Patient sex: F
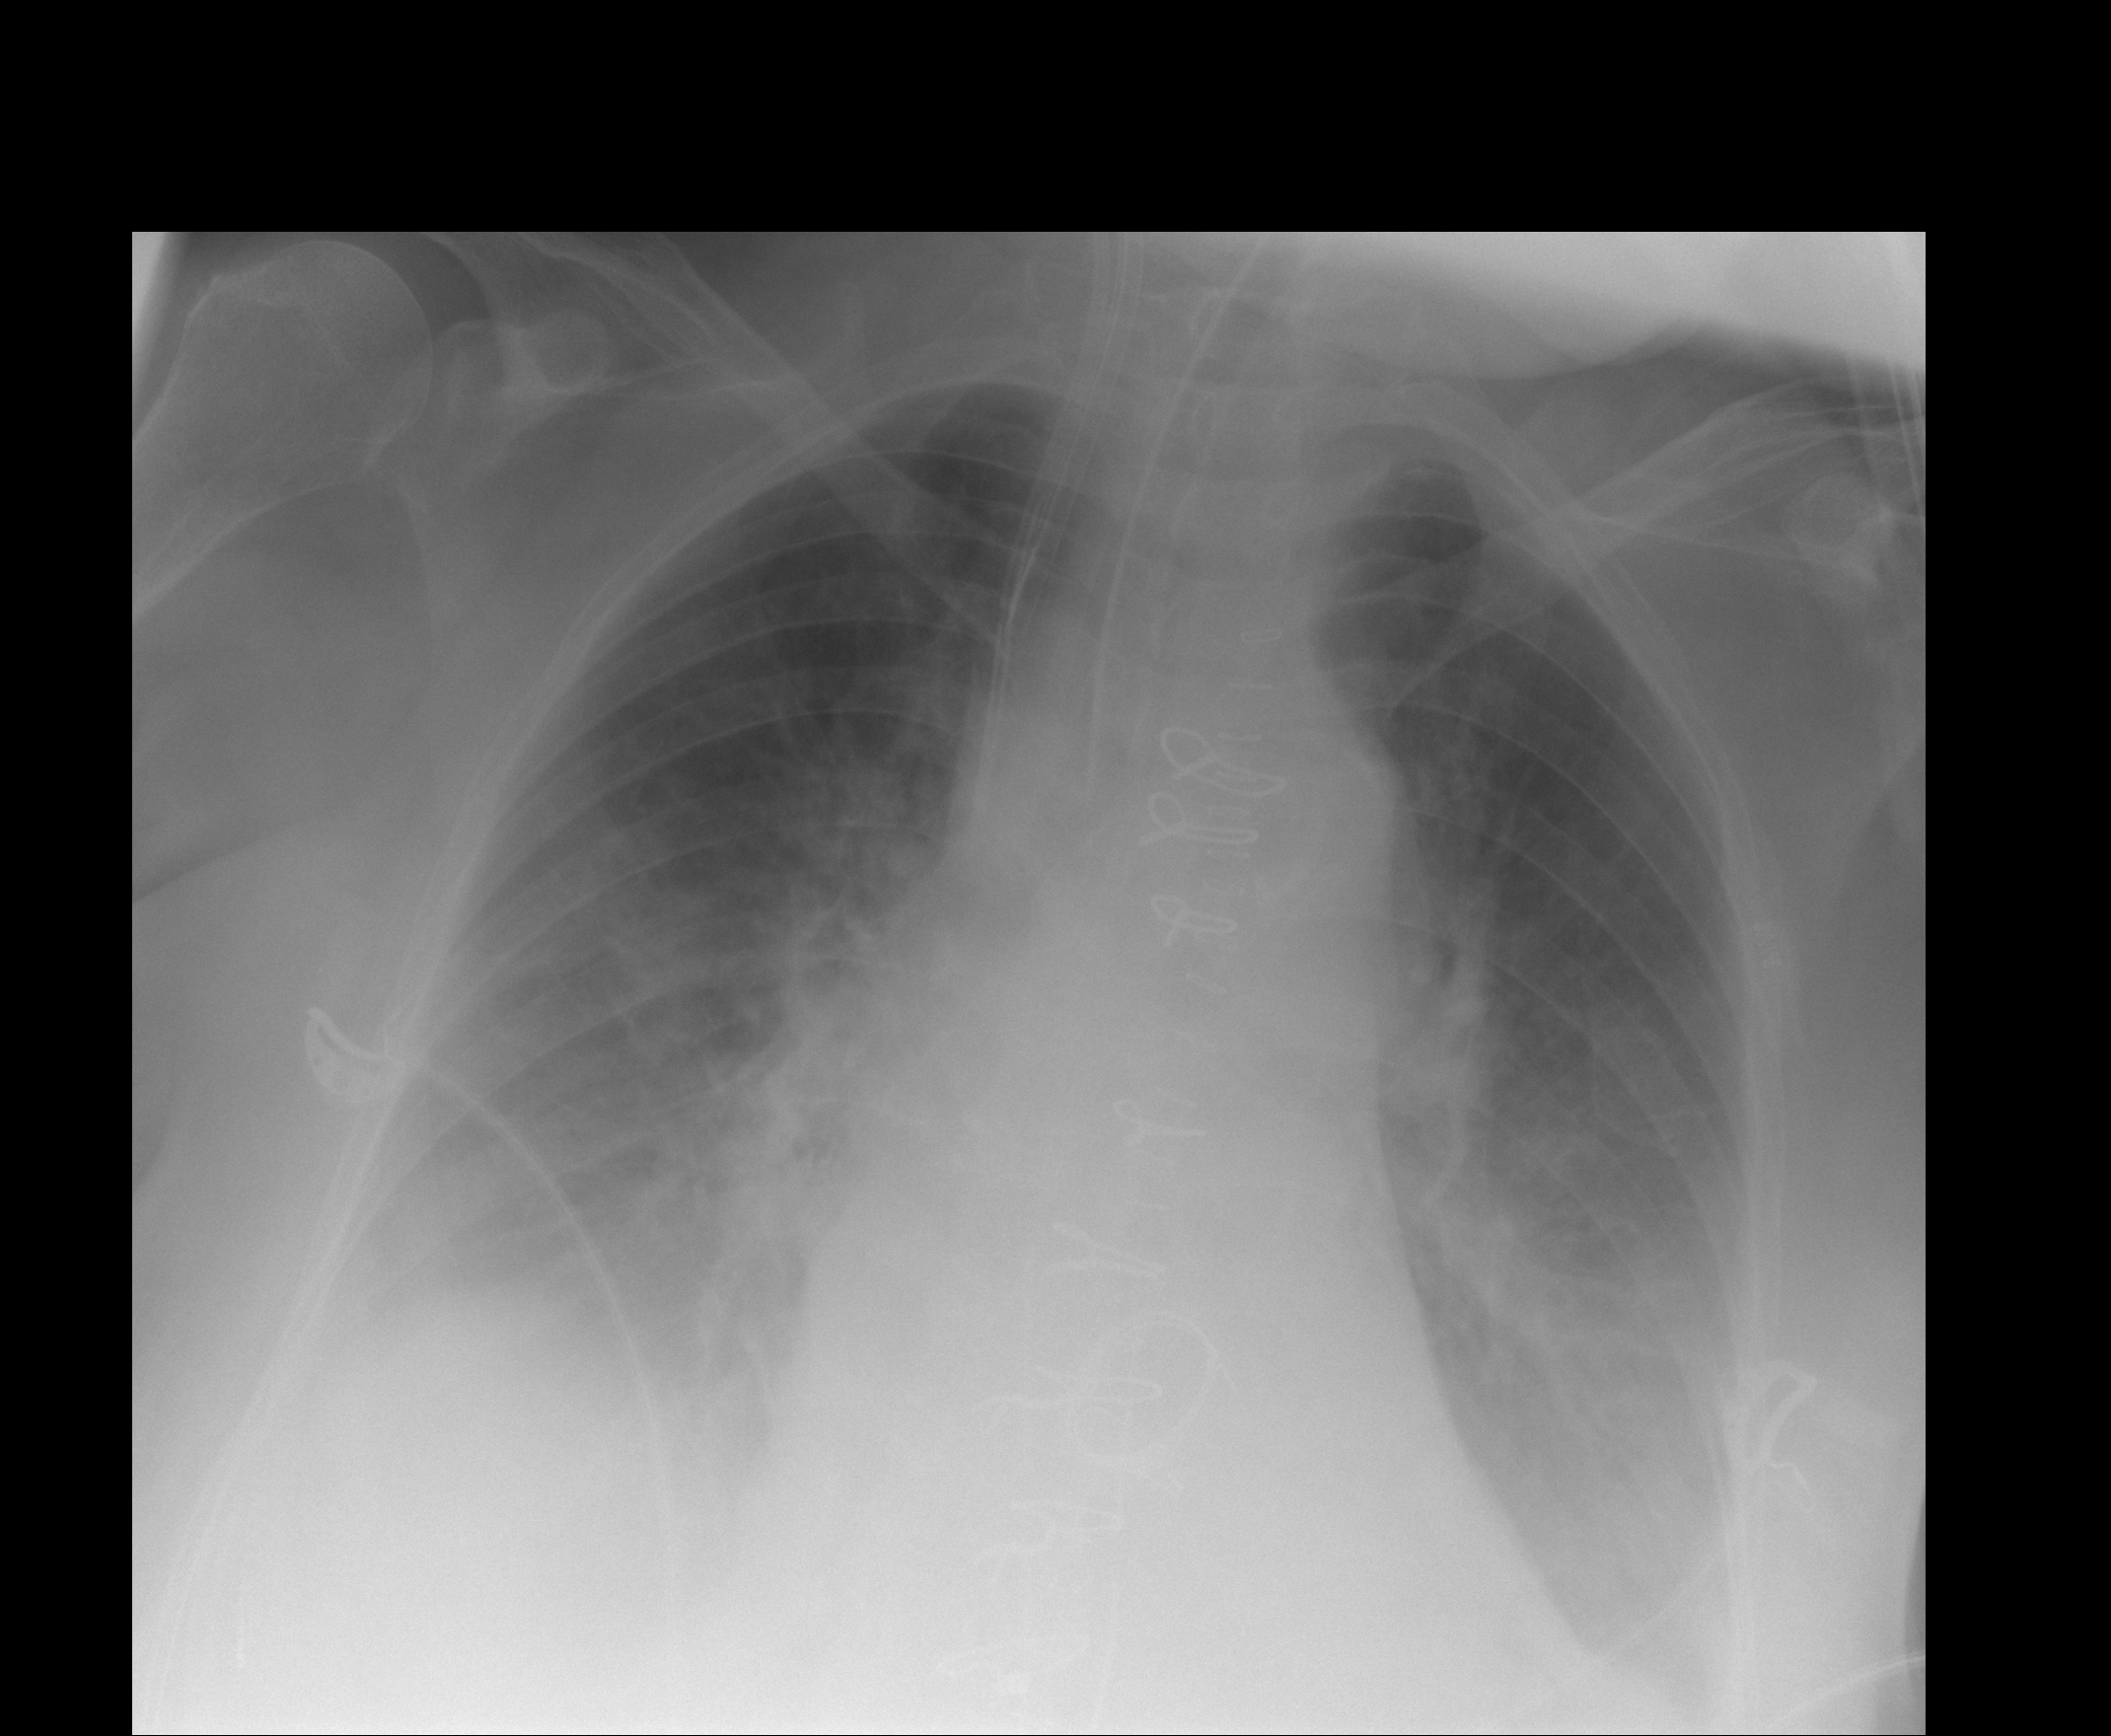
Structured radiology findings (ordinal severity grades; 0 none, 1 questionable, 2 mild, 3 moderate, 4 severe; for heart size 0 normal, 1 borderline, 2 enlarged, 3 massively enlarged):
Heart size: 0
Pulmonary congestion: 2
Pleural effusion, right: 2
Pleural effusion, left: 2
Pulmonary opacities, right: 0
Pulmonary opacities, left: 0
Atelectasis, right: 0
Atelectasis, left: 2